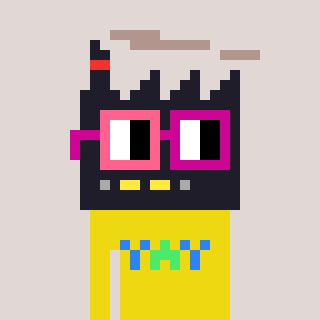
a pixel art character with square pink and red glasses, a factory-shaped head and a yellow-colored body on a warm background